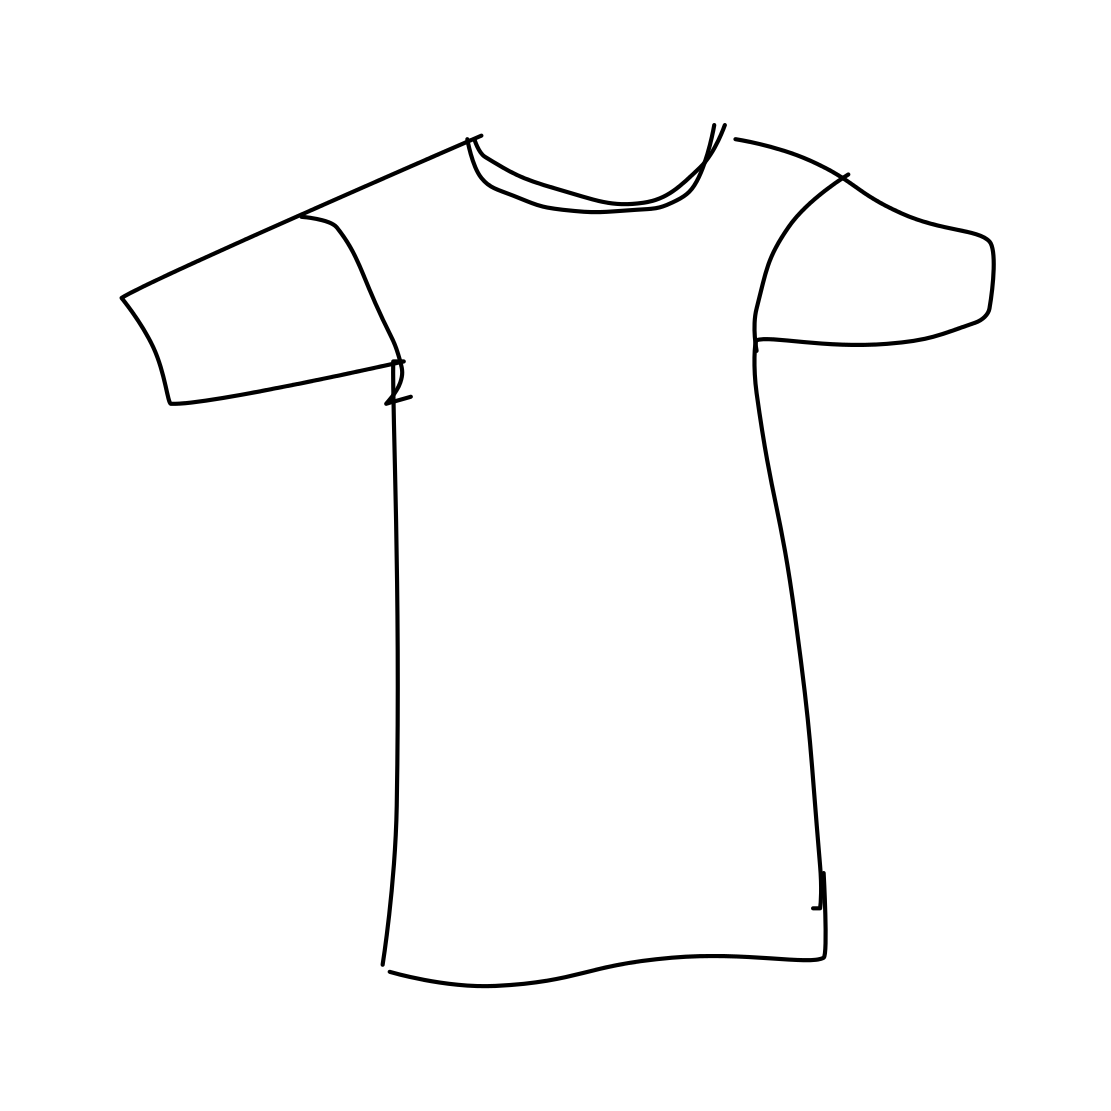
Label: t-shirt